Question: As the title states, I am trying to import an UIView, but I can't get it to work.
The first bit of code shows what I am trying to do without importing anything:
'''
@interface ViewController : UIViewController
{
UIView *firstUIView;
UIView *secondUIView;
}
@end
@implementation ViewController
-(void)firstUIView
{
firstUIView = [[UIView alloc] initWithFrame:CGRectMake(0, 0, 320, 300)];
firstUIView.backgroundColor = [UIColor redColor];
[self.view addSubview:firstUIView];
}
-(void)secondUIView
{
secondUIView = [[UIView alloc] initWithFrame:CGRectMake(0, 100, 320, 100)];
secondUIView.backgroundColor = [UIColor blueColor];
[self.view addSubview:secondUIView];
}
- (void)viewDidLoad
{
[super viewDidLoad];
// Do any additional setup after loading the view, typically from a nib.
[self firstUIView];
[self secondUIView];
}
@end
'''
Now the following bit does not give the same result, but I want it to - where am I going wrong?
'''
- (void)viewDidLoad
{
[super viewDidLoad];
// Do any additional setup after loading the view, typically from a nib.
firstUIViewExternal *firstUIView = [[firstUIViewExternal alloc] initWithFrame:CGRectMake(0, 0, 320, 300)];
secondUIViewExternal *secondUIView = [[secondUIViewExternal alloc] init];
[self.view insertSubview:firstUIView aboveSubview:self.view];
[self.view addSubview:secondUIView];
}
@end
'''
The code for the firstUIViewExternal and secondViewExternal are the same, with the name difference, as below:
'''
-(void)secondUIView
{
secondUIView = [[UIView alloc] initWithFrame:CGRectMake(0, 100, 320, 100)];
secondUIView.backgroundColor = [UIColor blueColor];
[self addSubview:secondUIView];
}
'''
They are then imported with the #imported, declared used in the -(void)viewDidLoad method as above.
I'll provide any extra info if needed.
Thanks:-)
This is what I want to achieve with the importing of UIViews, but I am getting a blank white one:

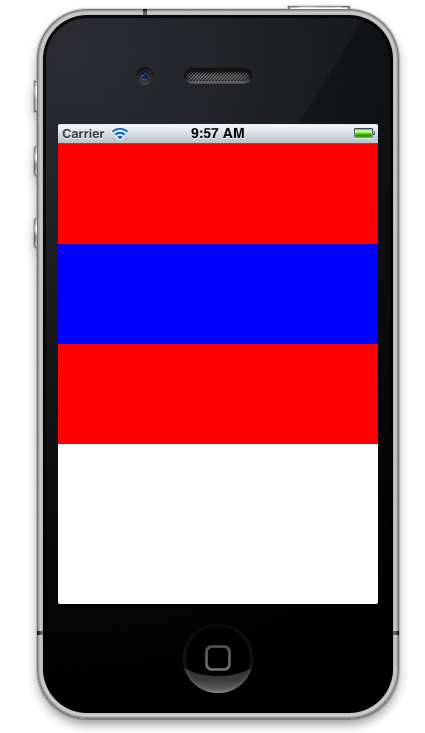
Answer: There are 2 things i noticed in your code:
1. You don't specify the frame size of your secondUIView.
2. You only need to override the initWithFrame method in your "UIViewExternal" view and inherit from your UIView.
The code of the views you want to import should look like this:
.h:
'''
#import <UIKit/UIKit.h>
@interface firstUIViewExternal : UIView
@end
'''
.m:
'''
#import "firstUIViewExternal.h"
@implementation
- (id)initWithFrame:(CGRect)frame
{
self = [super initWithFrame:frame];
if (self) {
// Initialization code
self.backgroundColor = [UIColor blueColor];
}
return self;
}
@end
'''